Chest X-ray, PA view. Patient: 59 years old, sex M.
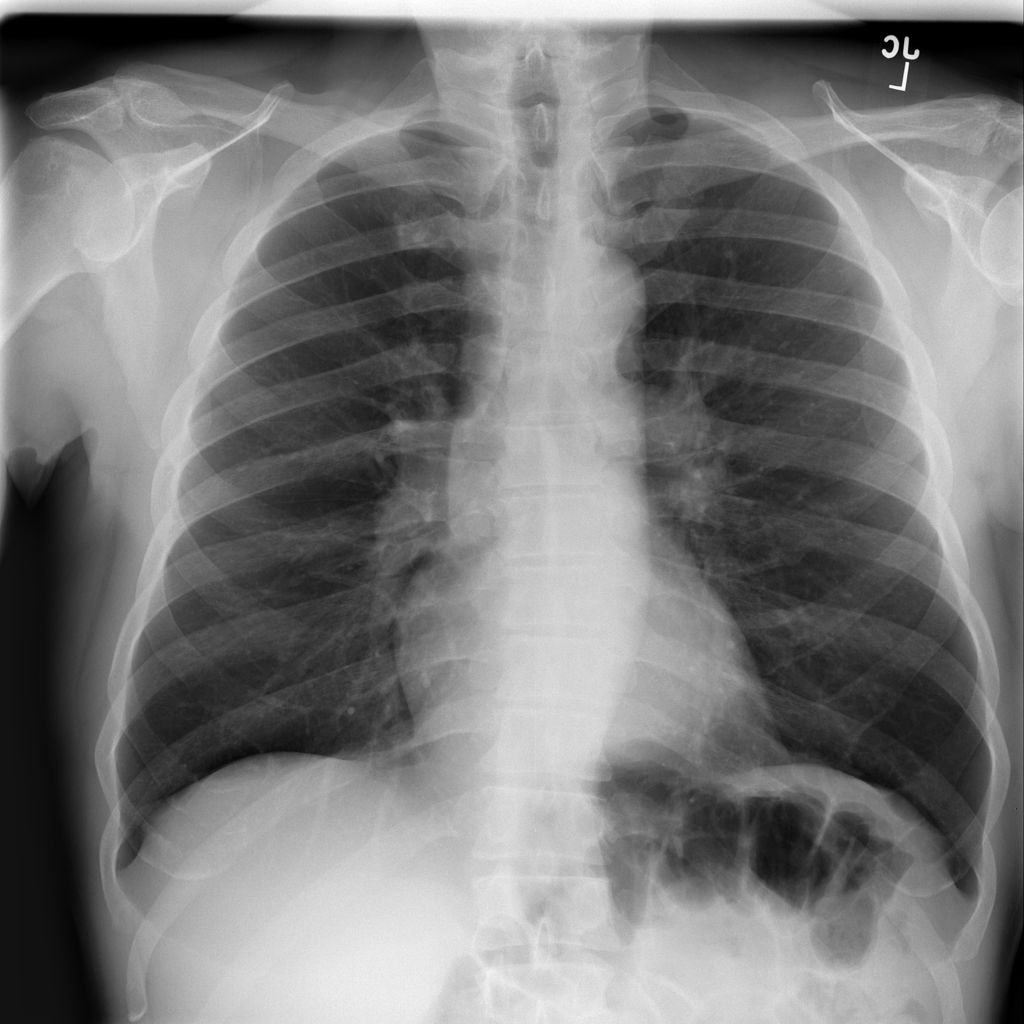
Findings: Mass